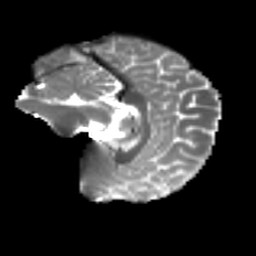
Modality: T2w
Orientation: sagittal
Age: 30
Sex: female
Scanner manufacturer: ge
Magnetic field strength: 3 T
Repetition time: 7.8 s
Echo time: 0.0606 s